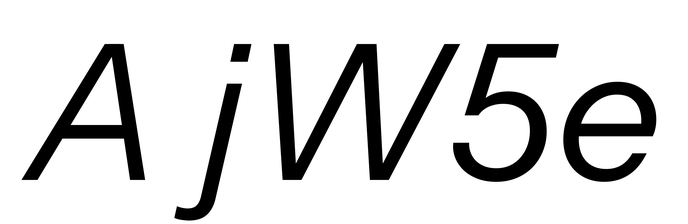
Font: InstrumentSans-Italic_Italic